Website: crate-barrel
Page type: billing-address
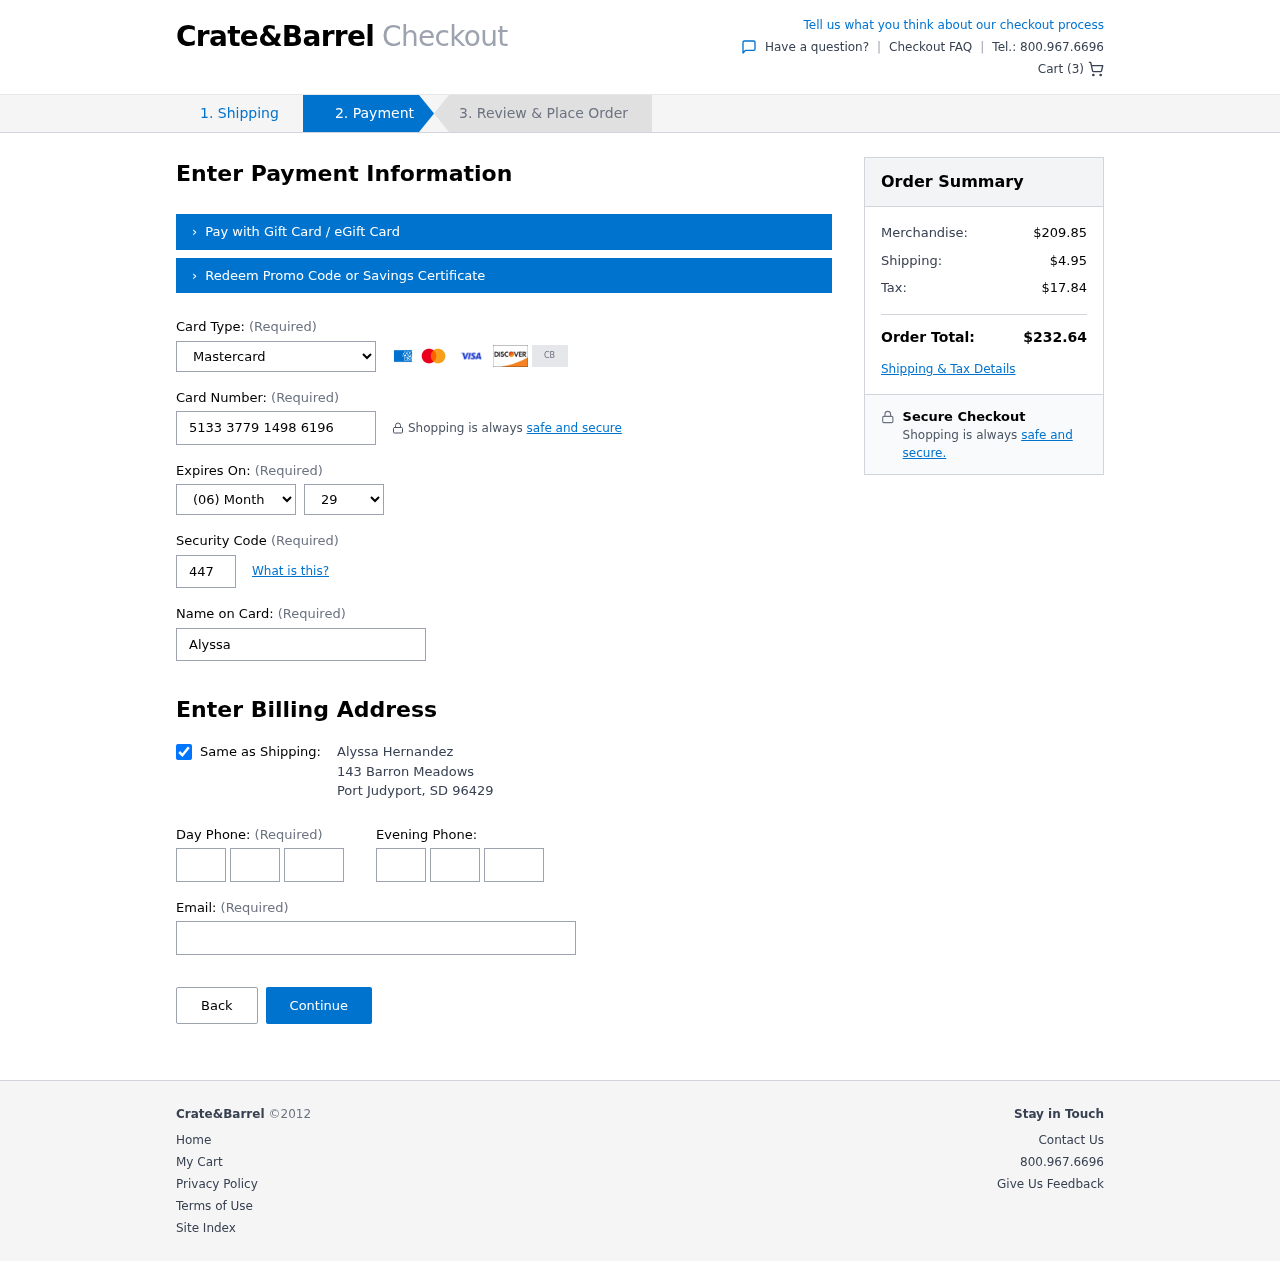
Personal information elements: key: PII_CARD_CVV
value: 447
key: PII_CARD_EXPIRY_MONTH
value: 06
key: PII_CARD_EXPIRY_YEAR
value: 29
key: PII_CARD_NUMBER
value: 5133 3779 1498 6196
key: PII_CARD_TYPE
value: Mastercard
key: PII_CITY
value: Port Judyport
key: PII_EMAIL
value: ahernandez@hotmail.com
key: PII_FULLNAME
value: Alyssa Hernandez
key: PII_PHONE_ALT_AREA
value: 815
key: PII_PHONE_ALT_PREFIX
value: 790
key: PII_PHONE_ALT_SUFFIX
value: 1369
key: PII_PHONE_AREA
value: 218
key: PII_PHONE_PREFIX
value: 420
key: PII_PHONE_SUFFIX
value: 8580
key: PII_POSTCODE
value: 96429
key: PII_STATE_ABBR
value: SD
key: PII_STREET
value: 143 Barron Meadows
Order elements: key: ORDER_NUM_ITEMS
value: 3
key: ORDER_SUBTOTAL
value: $209.85
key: ORDER_SHIPPING_COST
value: $4.95
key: ORDER_TAX
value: $17.84
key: ORDER_TOTAL
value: $232.64